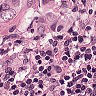
Metastatic tissue present: yes